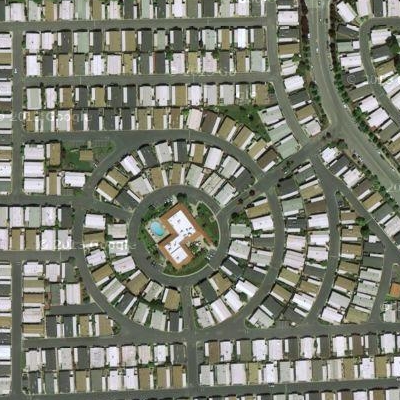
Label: fResident